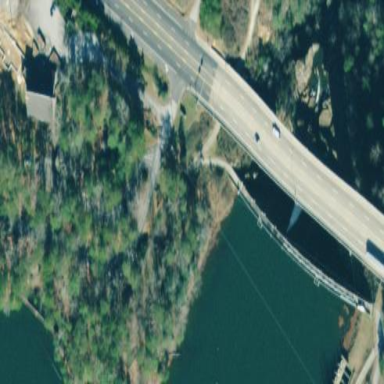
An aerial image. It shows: Man-made bridge.